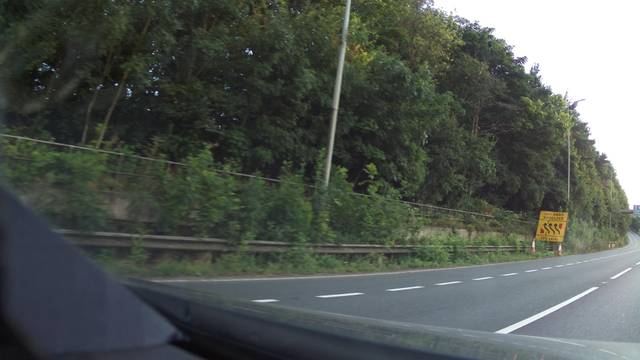
Region: United Kingdom
Coordinates: 52.406, -1.743